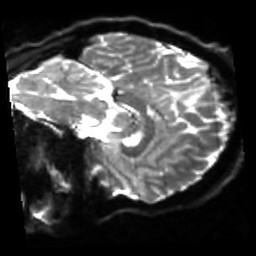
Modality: sbref
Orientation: sagittal
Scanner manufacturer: siemens
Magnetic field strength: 3 T
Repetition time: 4 s
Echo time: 0.0594 s